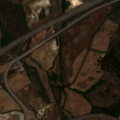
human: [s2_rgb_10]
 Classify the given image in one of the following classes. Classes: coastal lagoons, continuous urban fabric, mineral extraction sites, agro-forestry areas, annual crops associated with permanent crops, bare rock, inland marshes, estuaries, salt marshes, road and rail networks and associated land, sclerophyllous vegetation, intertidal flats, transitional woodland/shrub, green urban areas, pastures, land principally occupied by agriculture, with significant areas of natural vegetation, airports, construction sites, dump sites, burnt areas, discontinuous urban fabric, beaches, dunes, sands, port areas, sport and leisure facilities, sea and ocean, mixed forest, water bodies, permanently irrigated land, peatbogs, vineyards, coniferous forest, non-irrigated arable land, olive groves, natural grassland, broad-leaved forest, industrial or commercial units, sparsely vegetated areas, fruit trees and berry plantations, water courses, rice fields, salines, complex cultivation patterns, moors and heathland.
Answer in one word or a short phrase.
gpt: industrial or commercial units, road and rail networks and associated land, non-irrigated arable land, olive groves, complex cultivation patterns, coniferous forest